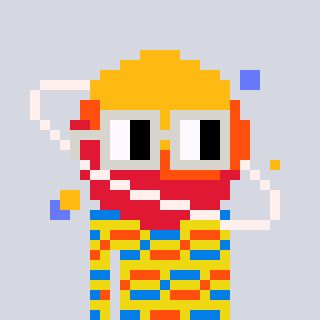
a pixel art character with square light gray glasses, a saturn-shaped head and a yellow-colored body on a cool background